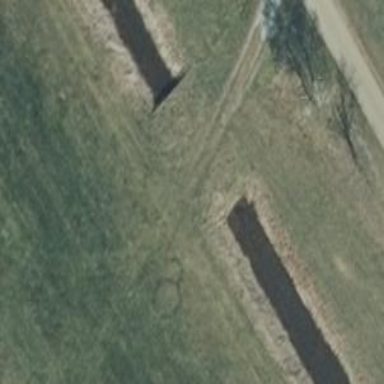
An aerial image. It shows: Gravel track with grade4 tracktype.